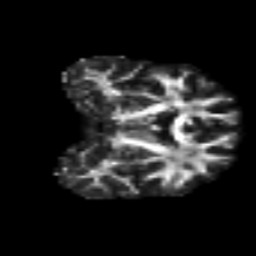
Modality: FA
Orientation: coronal
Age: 43
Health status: ill
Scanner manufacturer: philips
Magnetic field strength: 3 T
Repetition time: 9 s
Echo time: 0.127 s